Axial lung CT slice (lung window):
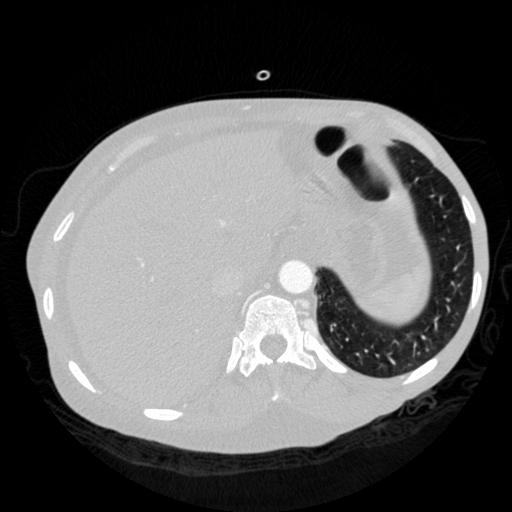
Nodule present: no